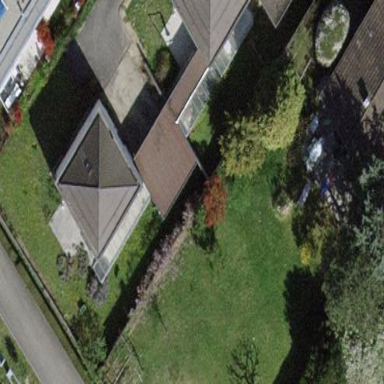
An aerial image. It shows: Garden surrounded by fence.